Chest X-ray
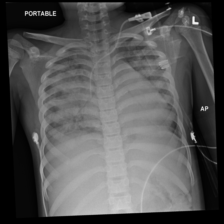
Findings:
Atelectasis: negative
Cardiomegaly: negative
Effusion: positive
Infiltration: negative
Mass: negative
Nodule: negative
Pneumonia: negative
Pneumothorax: negative
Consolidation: negative
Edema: negative
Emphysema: negative
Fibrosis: negative
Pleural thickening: negative
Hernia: negative